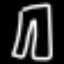
Label: pants